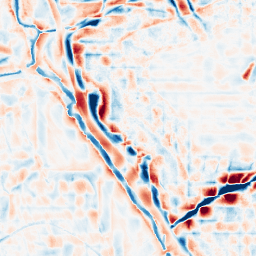
Category: wavelet
Decomposition family: wavelet_biorthogonal
Decomposition parameters: wavelet: bior2.4
level: 4
Upsampling method: sinc_hamming
Upsampling parameters: scale: 2
kernel_size: 8
Upsampling scale: 2